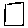
Label: square